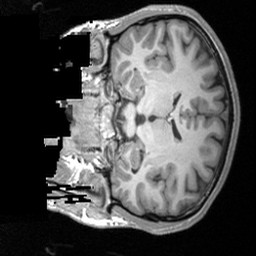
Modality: T1w
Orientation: coronal
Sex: male
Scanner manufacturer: siemens
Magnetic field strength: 3 T
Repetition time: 1.9 s
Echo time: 0.00226 s